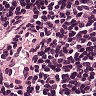
Metastatic tissue present: no